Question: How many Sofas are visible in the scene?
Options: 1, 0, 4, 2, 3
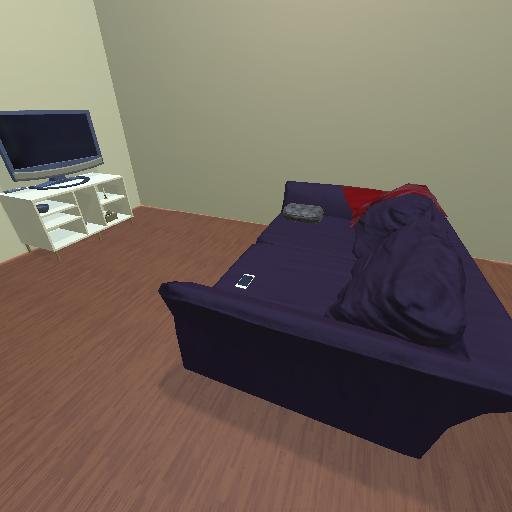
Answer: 1